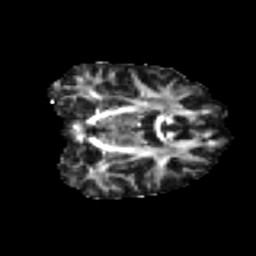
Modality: FA
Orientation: coronal
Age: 42
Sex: female
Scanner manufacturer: ge
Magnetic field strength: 3 T
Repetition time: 7.8 s
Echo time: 0.0607 s